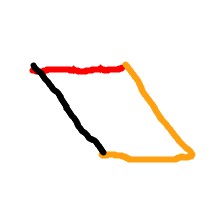
Shape: parallelogram